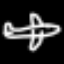
Label: airplane